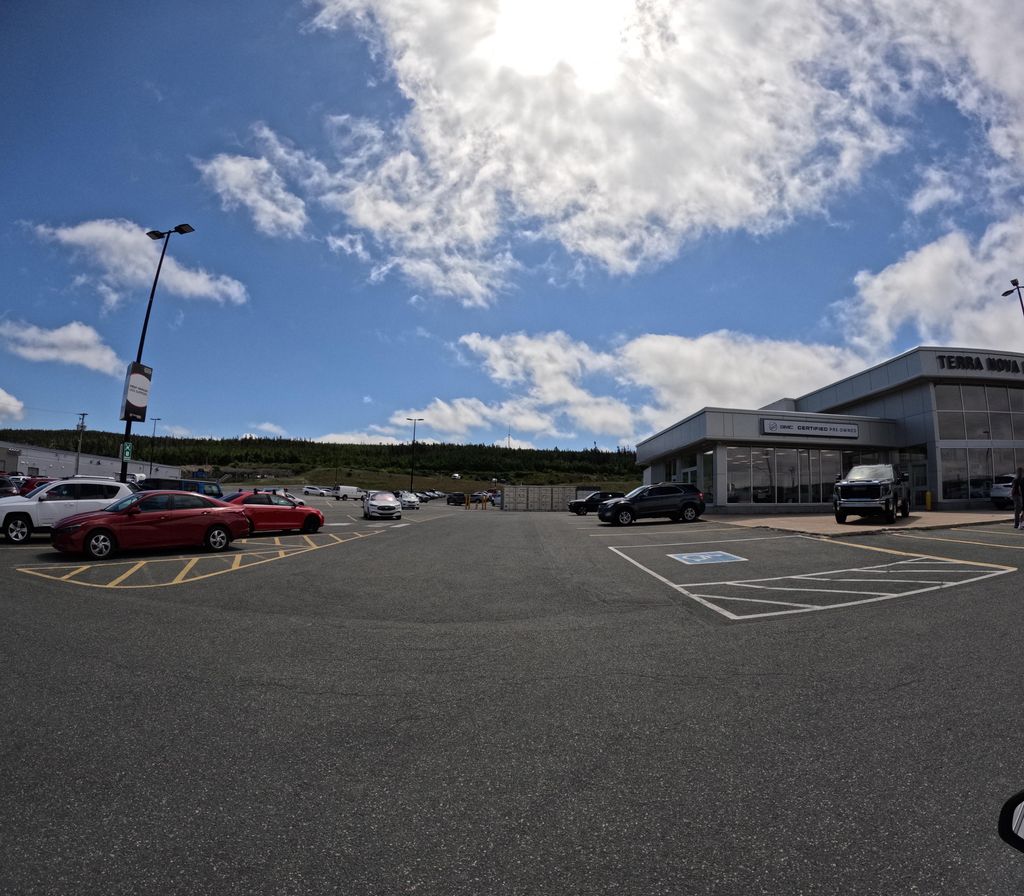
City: st_johns